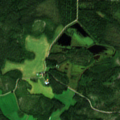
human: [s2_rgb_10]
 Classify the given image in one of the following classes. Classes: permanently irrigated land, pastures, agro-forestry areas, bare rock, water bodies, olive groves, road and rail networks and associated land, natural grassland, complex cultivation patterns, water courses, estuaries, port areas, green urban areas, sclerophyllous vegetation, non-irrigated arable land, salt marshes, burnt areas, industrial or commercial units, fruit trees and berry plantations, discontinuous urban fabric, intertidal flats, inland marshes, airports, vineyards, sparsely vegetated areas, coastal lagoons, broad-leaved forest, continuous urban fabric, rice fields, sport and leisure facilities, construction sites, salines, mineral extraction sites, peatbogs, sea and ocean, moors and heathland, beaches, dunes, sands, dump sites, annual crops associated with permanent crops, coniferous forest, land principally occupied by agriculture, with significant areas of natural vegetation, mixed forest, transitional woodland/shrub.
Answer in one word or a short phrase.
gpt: land principally occupied by agriculture, with significant areas of natural vegetation, broad-leaved forest, coniferous forest, mixed forest